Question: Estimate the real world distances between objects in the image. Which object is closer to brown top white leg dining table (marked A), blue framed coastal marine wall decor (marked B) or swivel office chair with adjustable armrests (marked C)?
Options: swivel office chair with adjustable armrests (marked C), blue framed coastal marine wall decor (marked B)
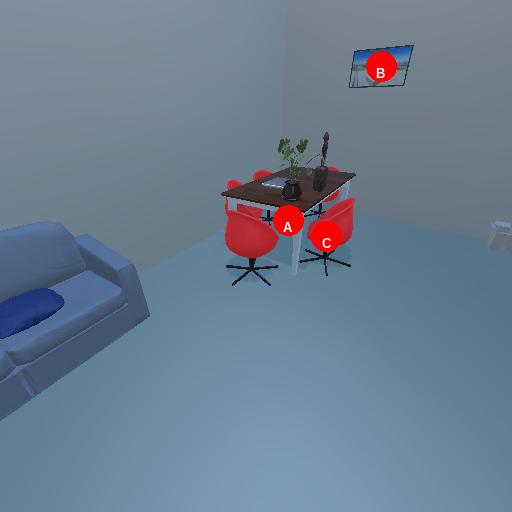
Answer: swivel office chair with adjustable armrests (marked C)